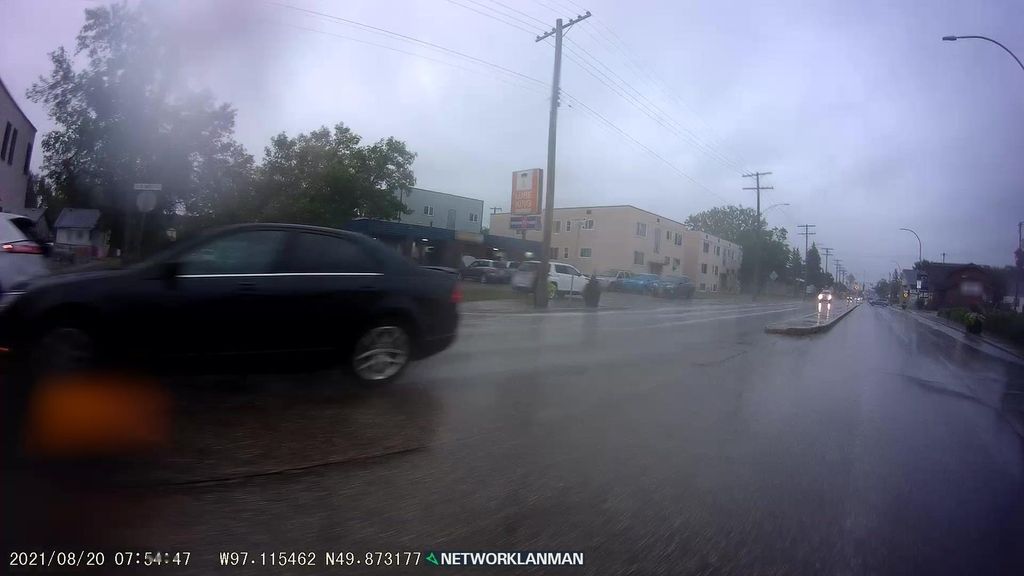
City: winnipeg